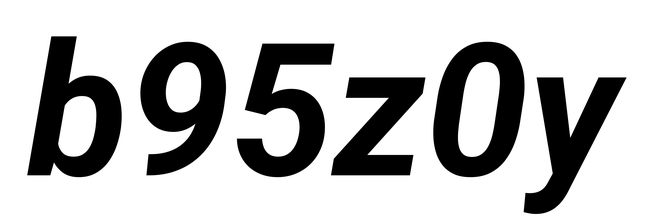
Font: Roboto-Italic_Bold_Italic